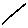
Label: line